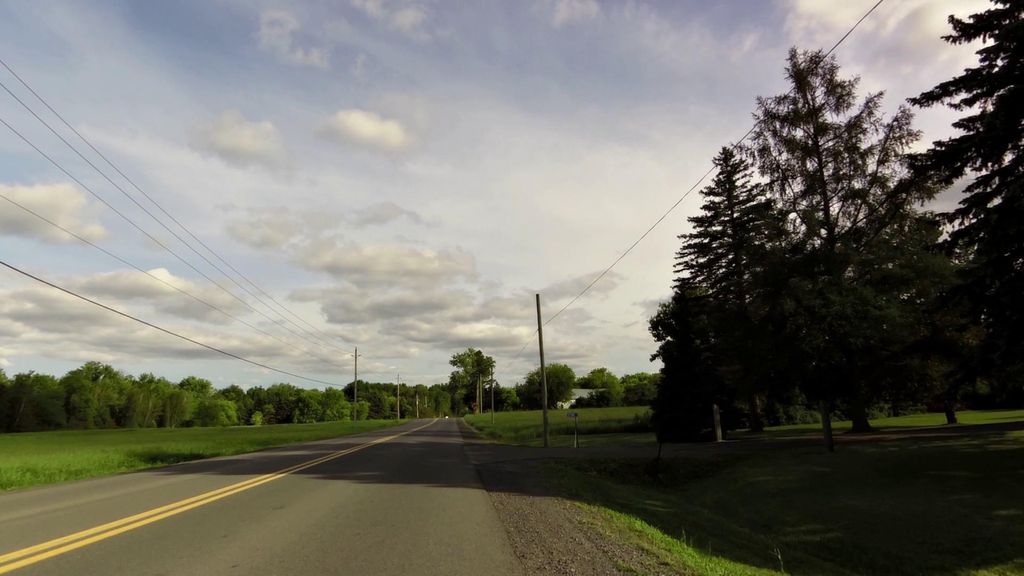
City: ottawa-gatineau